Aerial crown-view tile of a tropical tree (Barro Colorado Island, Panama), acquired 20241014:
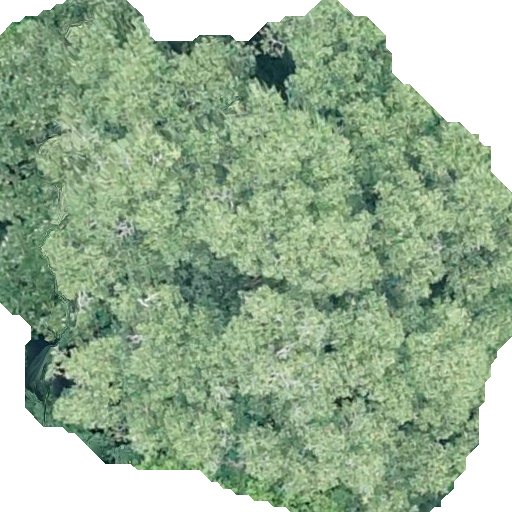
Species: Ficus obtusifolia
GBIF accepted scientific name: Ficus obtusifolia
Crown area: 353.113 m²